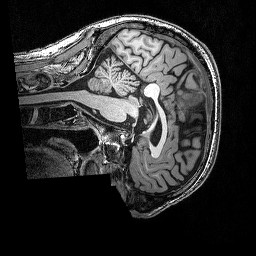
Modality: T1w
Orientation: sagittal
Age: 53
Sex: male
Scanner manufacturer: siemens
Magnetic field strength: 3 T
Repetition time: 2.53 s
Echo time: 0.0035 s